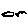
Label: cloud